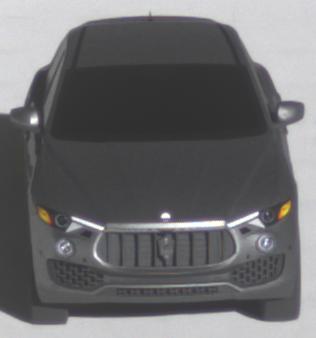
Make: Maserati
Model: Levante GT Hybrid
Detailed model: Levante
Model produced from: 2021/07
Model produced until: 2022/10
Doors: 4
Color: gray
Road condition: dry road
Daytime: sunrise or sunset
Contrast: high contrast